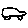
Label: car